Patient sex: M
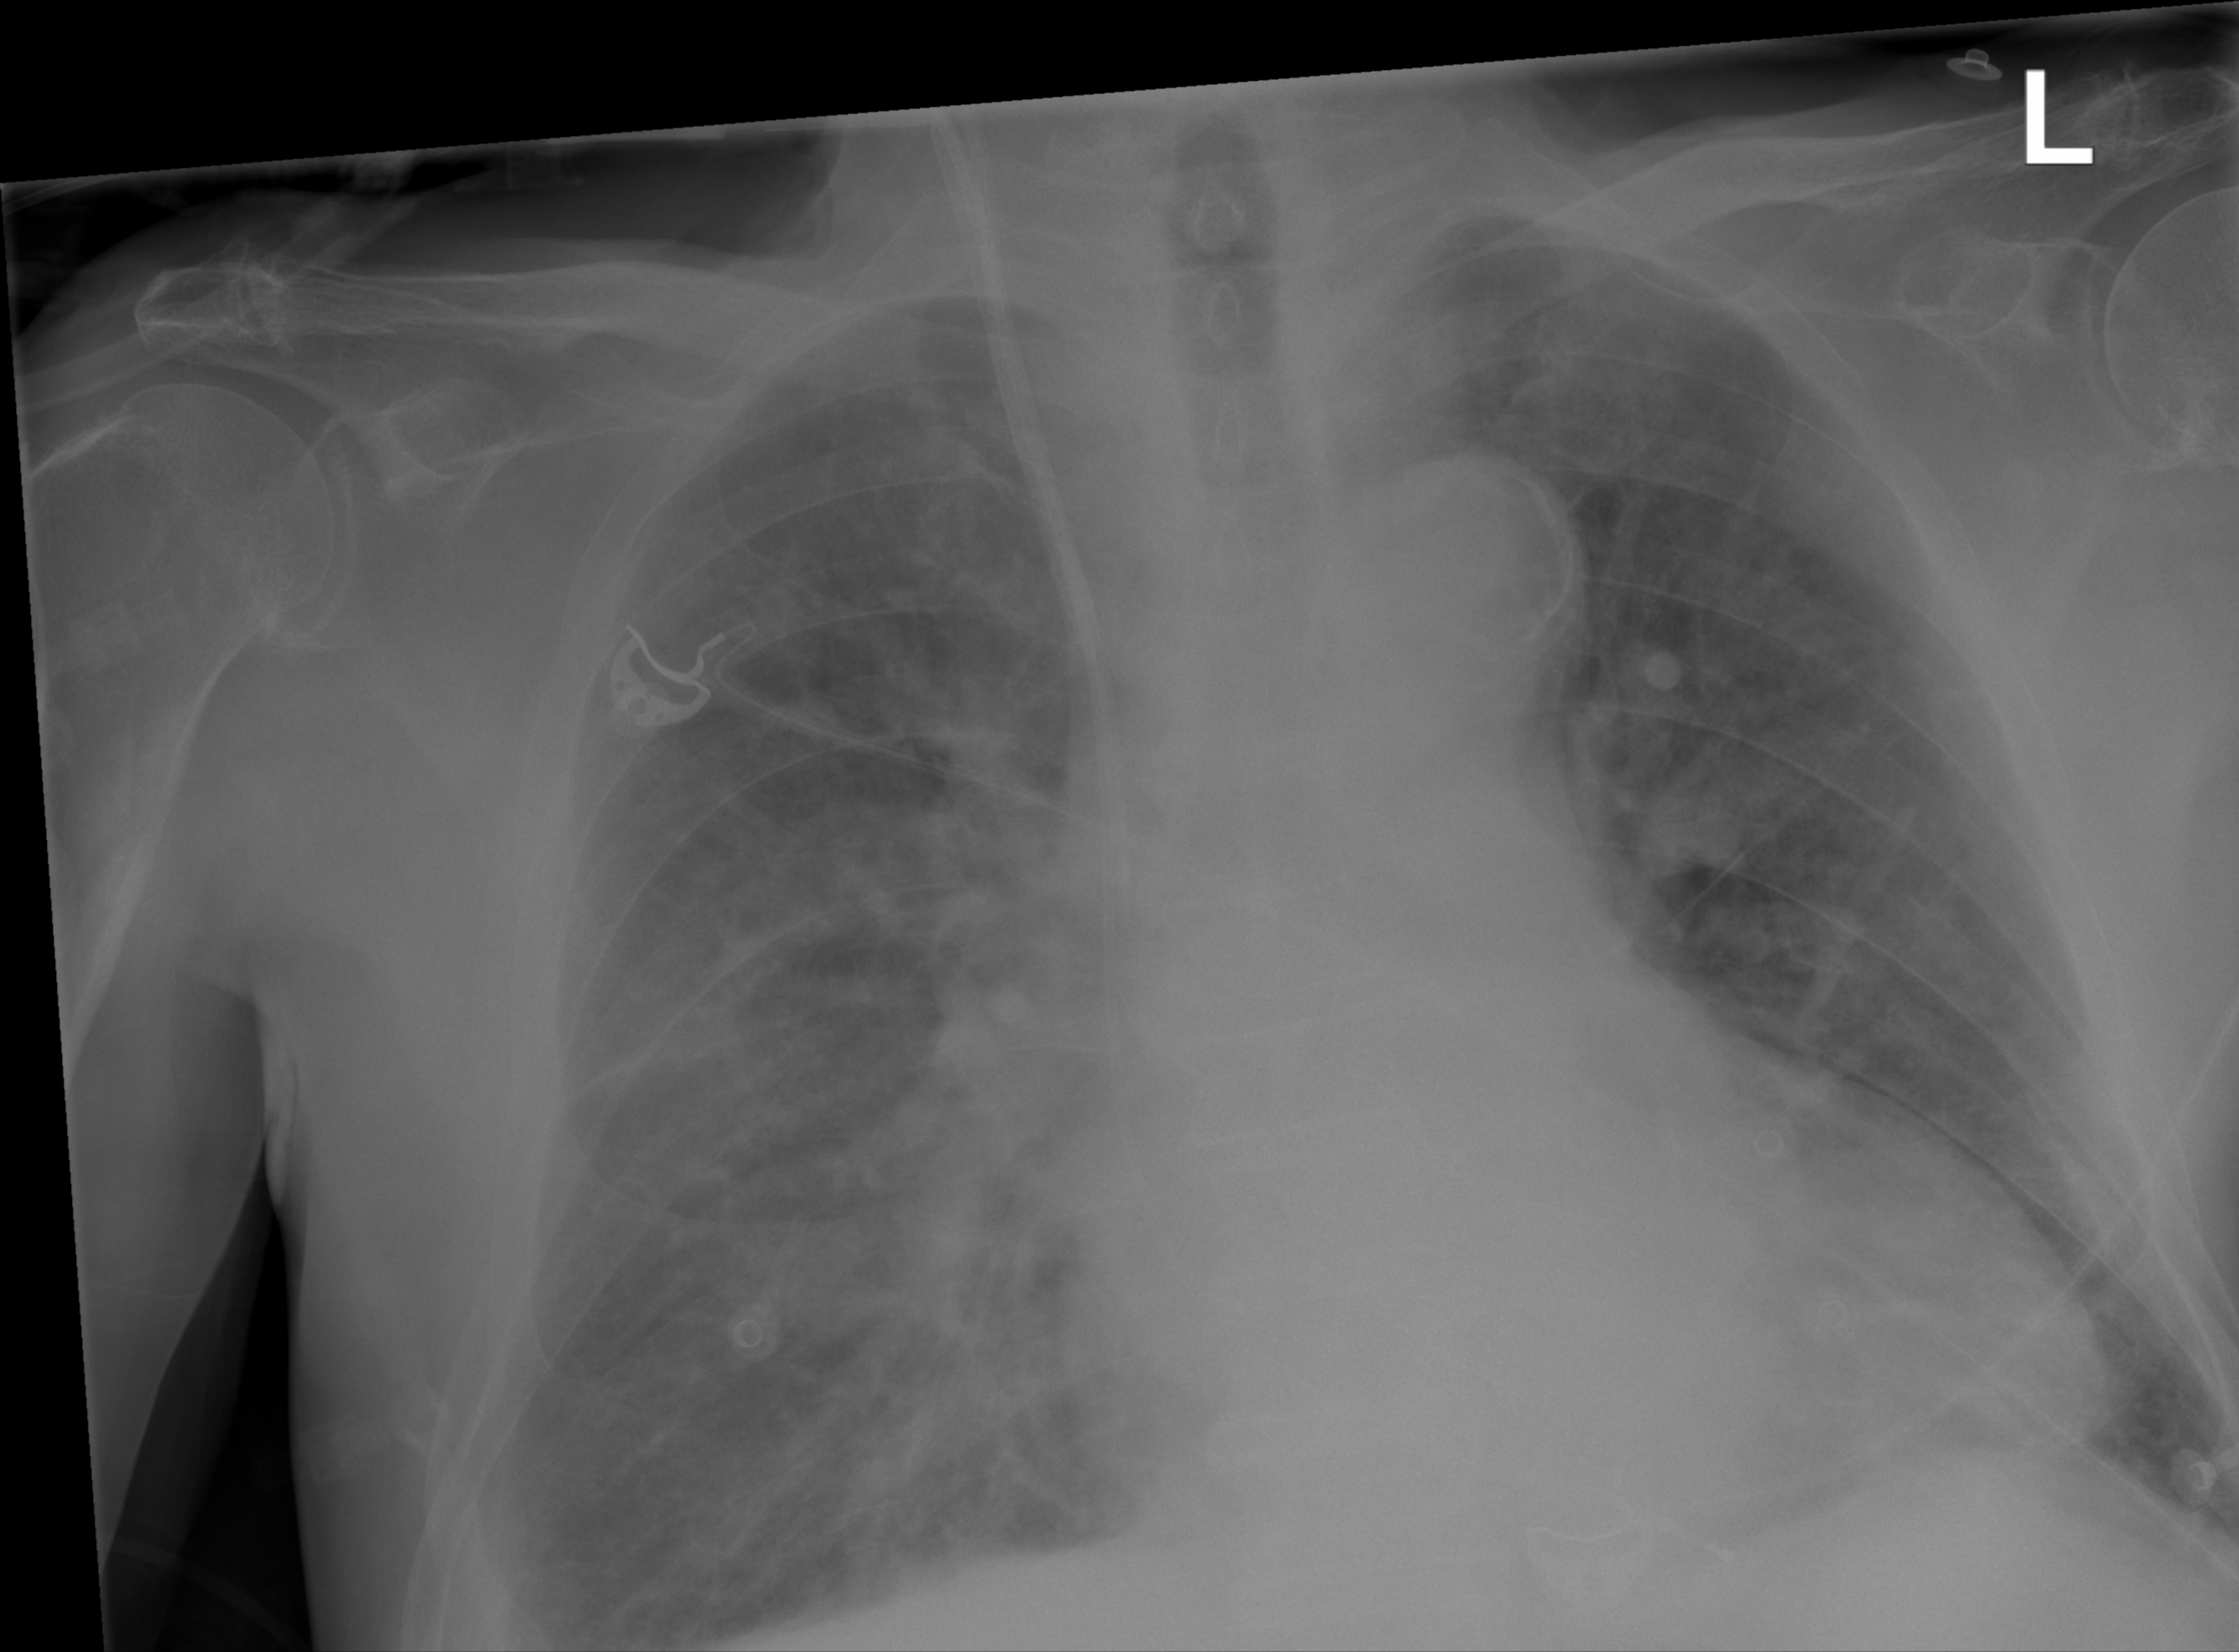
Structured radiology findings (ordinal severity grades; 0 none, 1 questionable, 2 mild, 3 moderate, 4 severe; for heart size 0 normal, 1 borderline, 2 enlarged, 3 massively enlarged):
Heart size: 1
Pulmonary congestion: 3
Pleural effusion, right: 0
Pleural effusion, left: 0
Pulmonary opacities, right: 2
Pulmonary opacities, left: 0
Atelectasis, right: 2
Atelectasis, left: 2